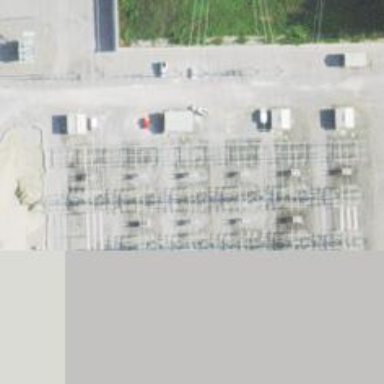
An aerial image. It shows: Switch used for power control.